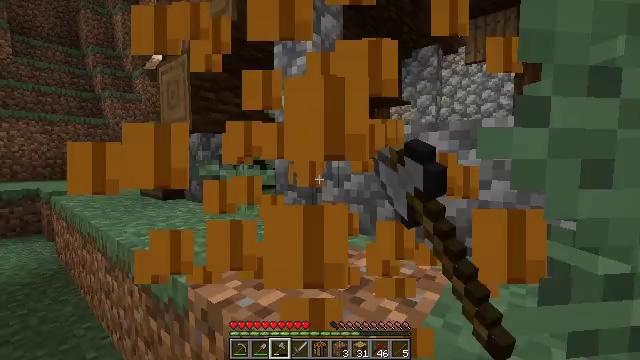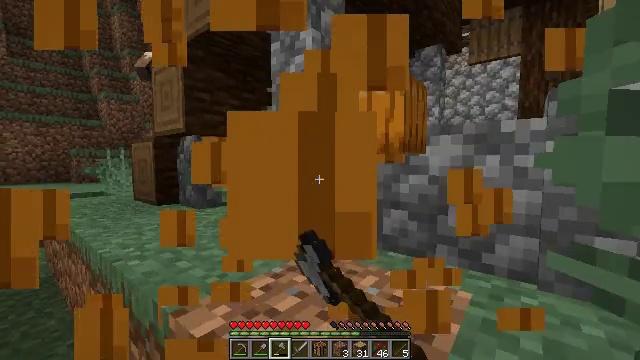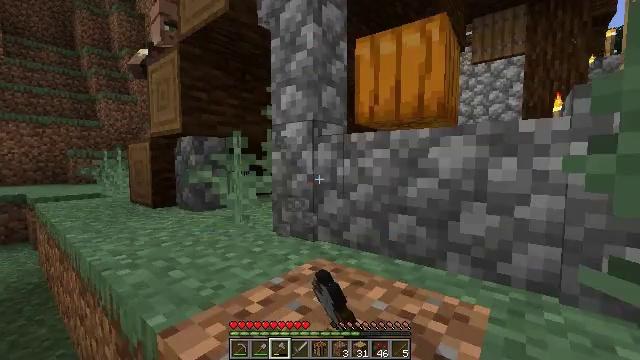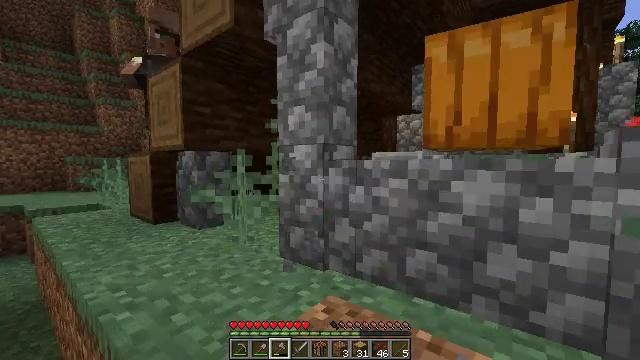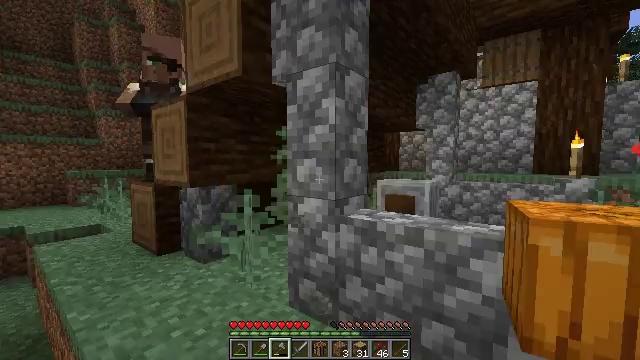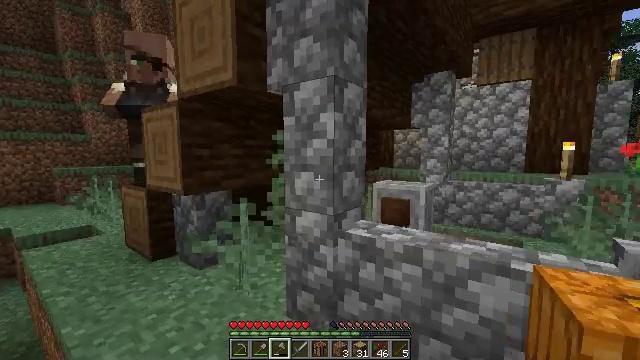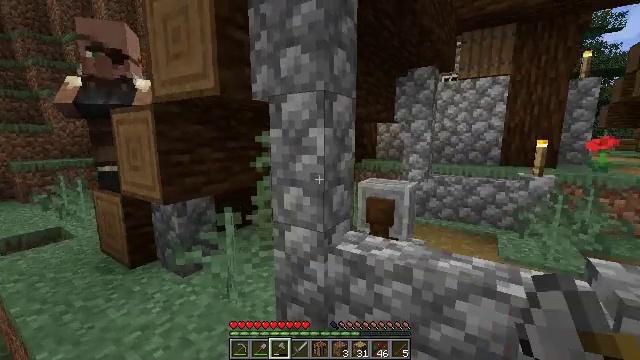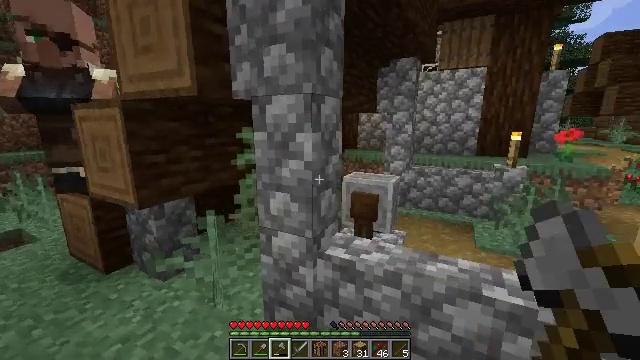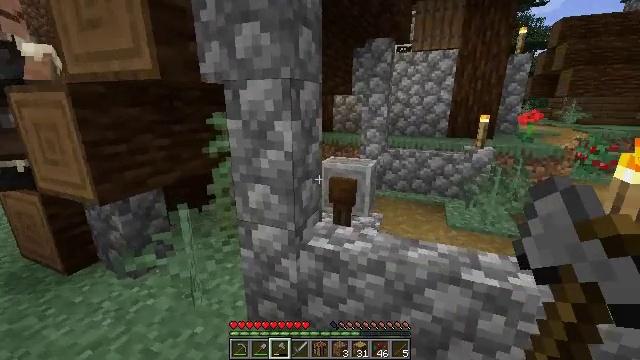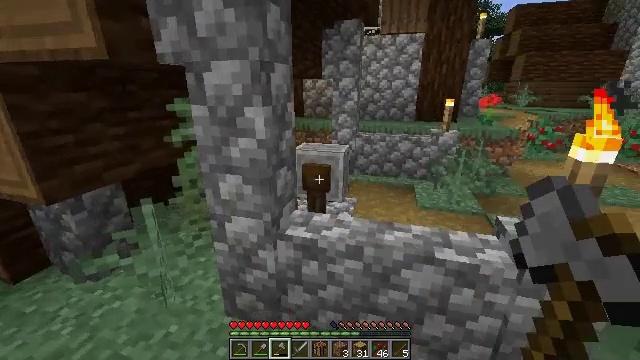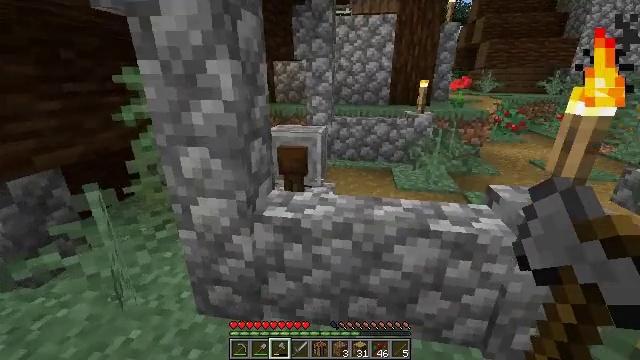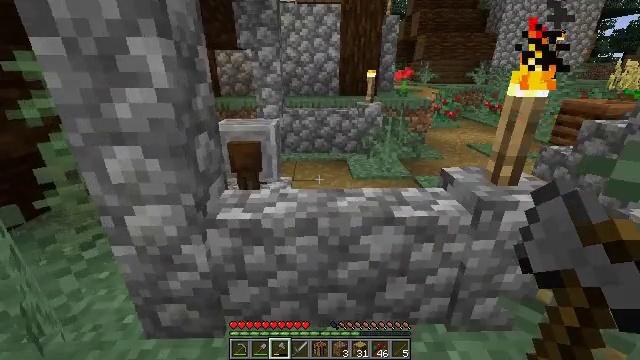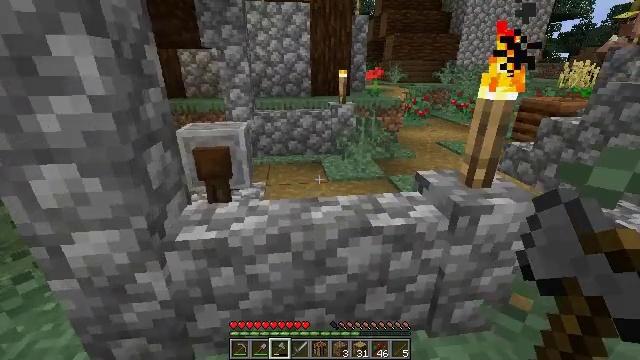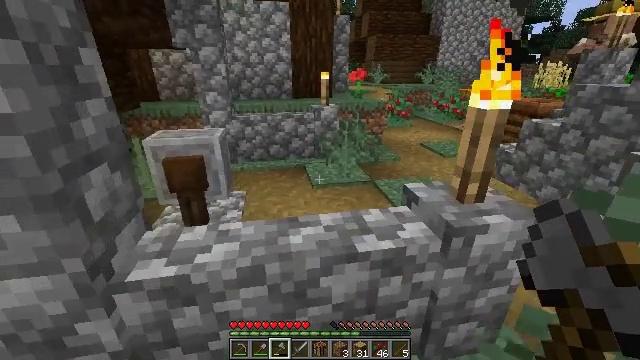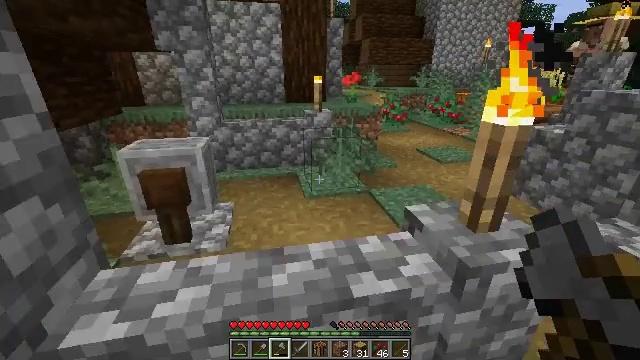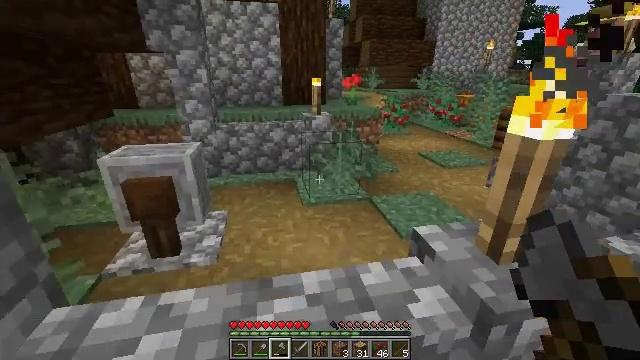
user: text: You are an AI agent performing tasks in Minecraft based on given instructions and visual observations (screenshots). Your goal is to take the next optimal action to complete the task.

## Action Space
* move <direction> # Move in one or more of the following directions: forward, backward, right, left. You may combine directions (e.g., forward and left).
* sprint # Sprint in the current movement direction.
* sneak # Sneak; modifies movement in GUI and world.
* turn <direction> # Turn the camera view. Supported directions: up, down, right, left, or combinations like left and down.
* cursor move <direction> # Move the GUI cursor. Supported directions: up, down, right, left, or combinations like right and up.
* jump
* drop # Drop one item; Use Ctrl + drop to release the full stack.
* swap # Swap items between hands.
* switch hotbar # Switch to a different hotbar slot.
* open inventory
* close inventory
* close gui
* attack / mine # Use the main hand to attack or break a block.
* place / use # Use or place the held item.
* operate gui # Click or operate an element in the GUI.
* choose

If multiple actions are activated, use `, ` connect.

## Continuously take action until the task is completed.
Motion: motion action
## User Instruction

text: Mine the sweet berry bush.
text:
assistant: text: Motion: move forward, attack / mine
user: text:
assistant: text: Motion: move forward
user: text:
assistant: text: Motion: move forward, jump
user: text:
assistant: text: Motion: move forward, jump
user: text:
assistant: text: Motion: move forward, turn right and down, jump
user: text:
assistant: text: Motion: move forward, turn right and down, jump
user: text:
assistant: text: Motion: move forward, turn right and down
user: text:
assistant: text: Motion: move forward and move right, turn right and down
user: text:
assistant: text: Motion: move forward and move right, turn right and down
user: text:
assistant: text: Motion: move forward and move right, turn right and down
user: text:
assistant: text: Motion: move forward and move right, turn right and down
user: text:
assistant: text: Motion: move forward and move right, turn right
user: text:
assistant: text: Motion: move forward, turn right
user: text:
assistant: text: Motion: move forward, turn right
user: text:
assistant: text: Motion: move forward
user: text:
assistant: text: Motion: move forward
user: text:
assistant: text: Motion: move forward
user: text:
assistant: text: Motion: move forward
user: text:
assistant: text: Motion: move forward
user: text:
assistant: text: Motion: move forward and move right
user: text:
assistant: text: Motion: move right, turn right
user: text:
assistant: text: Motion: move right, turn right
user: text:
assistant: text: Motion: move right, turn right
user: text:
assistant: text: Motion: move right, turn right
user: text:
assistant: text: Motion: move right, turn right and up
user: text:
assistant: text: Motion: move forward and move right
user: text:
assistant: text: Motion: move forward and move right
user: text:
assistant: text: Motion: move forward and move right
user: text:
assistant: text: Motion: move forward
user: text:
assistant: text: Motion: move forward